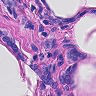
Metastatic tissue present: yes